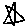
Label: star